Question: I am trying to load a collada file using Threejs. All works well, but if I make the object spin I can see that the rendering is not right. Check the image:

Here is the code (which was partially stolen from another example):
'''
function init() {
container = document.createElement( 'div' );
document.body.appendChild( container );
var info = document.createElement( 'div' );
info.style.position = 'absolute';
info.style.top = '10px';
info.style.width = '100%';
info.style.textAlign = 'center';
info.innerHTML = 'Drag to spin the cube';
container.appendChild( info );
camera = new THREE.PerspectiveCamera( 20, window.innerWidth / window.innerHeight, .1, 10000 );
camera.position.x=50;
camera.position.y=50;
camera.position.z=50;
camera.lookAt(new THREE.Vector3(0,0,0));
scene = new THREE.Scene();
renderer = new THREE.CanvasRenderer();
renderer.setSize( window.innerWidth, window.innerHeight );
container.appendChild( renderer.domElement );
var ambientLight = new THREE.AmbientLight(0x000000);
scene.add(ambientLight);
var directionalLight = new THREE.DirectionalLight(0xffffff);
directionalLight.position.set(100,50,80).normalize();
scene.add(directionalLight);
var loader = new THREE.ColladaLoader();
loader.options.convertUpAxis = true; // this rotates so it looks right
loader.load('models/VM.dae', function (result) {
cube = result.scene;
// cube.doubleSided = true;
// cube.flipSided = true;
console.log(cube);
cube.updateMatrix();
scene.add(result.scene);
animate();
});
}
function animate() {
requestAnimationFrame( animate );
render();
}
function render() {
cube.rotation.y += 0.01;
// plane.rotation.y = cube.rotation.y += ( targetRotation - cube.rotation.y ) * 0.05;
renderer.render( scene, camera );
}
'''
New update:
I changed the loader to a MTL+OBJ one. The result is exactly the same:
'''
var loader = new THREE.OBJMTLLoader();
loader.addEventListener("load", function (event) {
cube = event.content;
cube.doubleSided = true;
console.log(event);
scene.add(cube);
animate();
});
loader.load ("models/VM.obj", "models/VM.mtl");
'''
Fiddle: <URL>
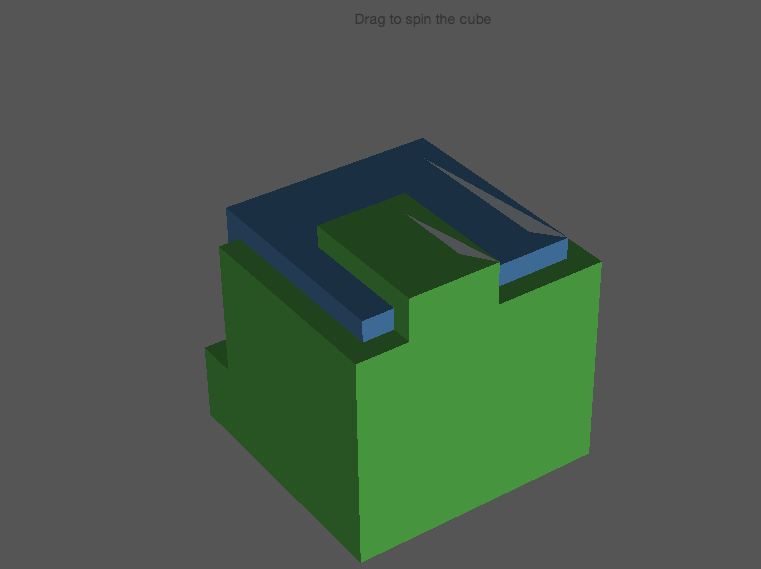
Answer: Your model is throwing errors in the Console, I would suggest you track them down.
What you are seeing is a known limitation of 'CanvasRenderer' related to depth-sorting. It is made worse by your geometry which has several elongated faces. The model renders correctly with 'WebGLRenderer'.
Also, 'object.doubleSided' has been deprecated. It has been replaced by 'material.side = THREE.DoubleSide.' It does not appear that flag is required in this case.
three.js r.58